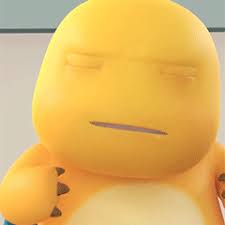
Label: nailong